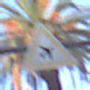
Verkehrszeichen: FlugbetriebLinks
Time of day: SunriseSunset
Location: Outdoor (Urban)
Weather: PartlyCloudy
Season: NotSpecified
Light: Natural